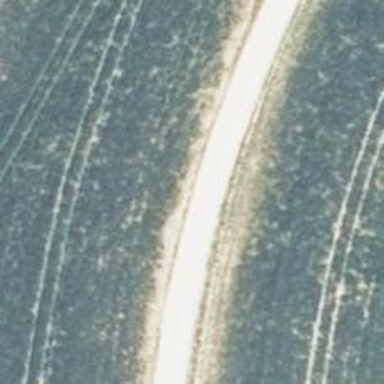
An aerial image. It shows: Gravel track of grade3 type.